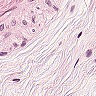
Metastatic tissue present: no